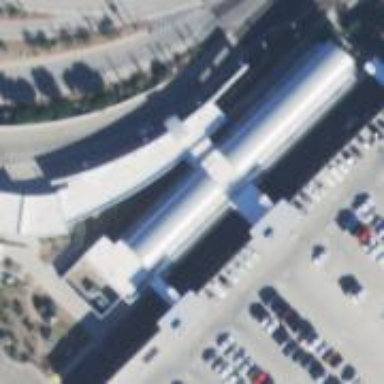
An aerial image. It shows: Car rental facility.